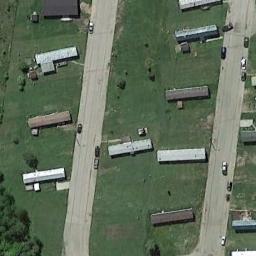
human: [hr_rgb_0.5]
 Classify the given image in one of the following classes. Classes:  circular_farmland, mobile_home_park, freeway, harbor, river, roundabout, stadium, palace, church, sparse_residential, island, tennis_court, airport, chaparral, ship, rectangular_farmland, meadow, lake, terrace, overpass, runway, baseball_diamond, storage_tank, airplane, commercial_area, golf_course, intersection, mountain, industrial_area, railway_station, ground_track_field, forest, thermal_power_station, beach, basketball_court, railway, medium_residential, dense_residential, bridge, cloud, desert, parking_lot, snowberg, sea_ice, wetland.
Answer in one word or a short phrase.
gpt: mobile_home_park